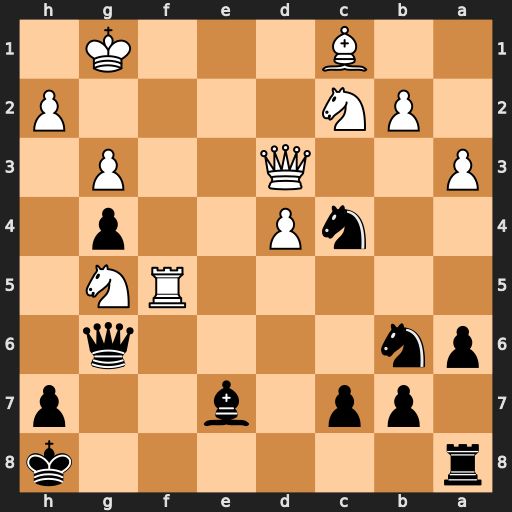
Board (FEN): r6k/1pp1b2p/pn4q1/5RN1/2nP2p1/P2Q2P1/1PN4P/2B3K1
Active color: b
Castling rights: -
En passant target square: -
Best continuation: Nd6 Nf7+ Nxf7